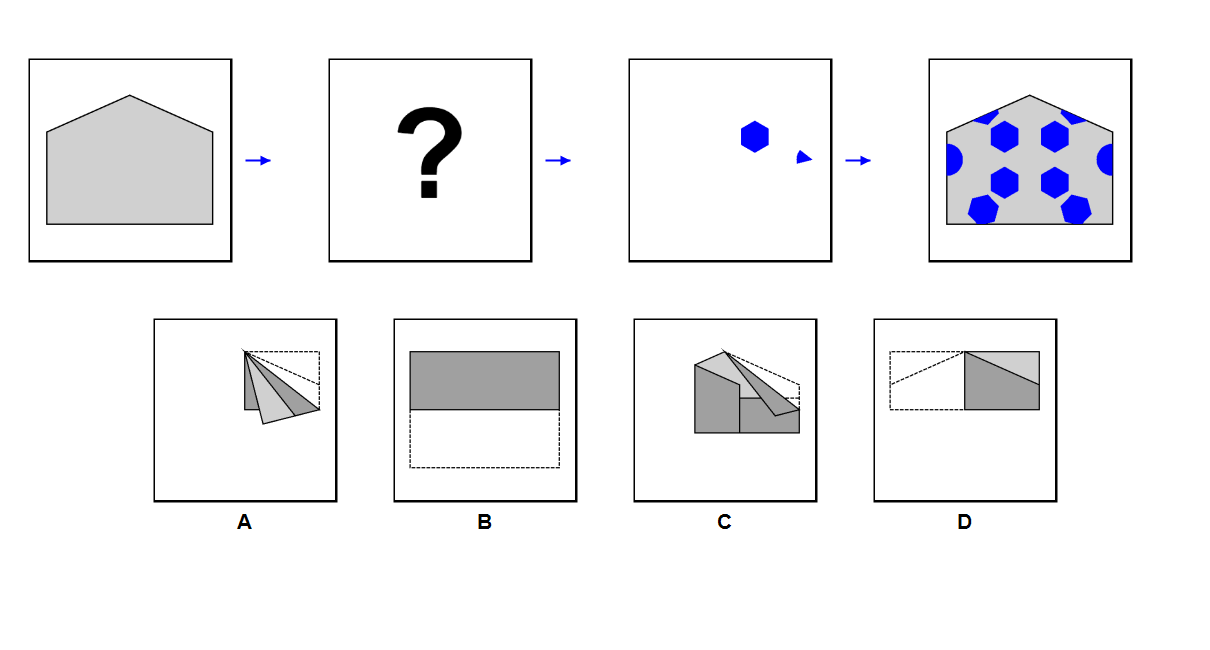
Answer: C